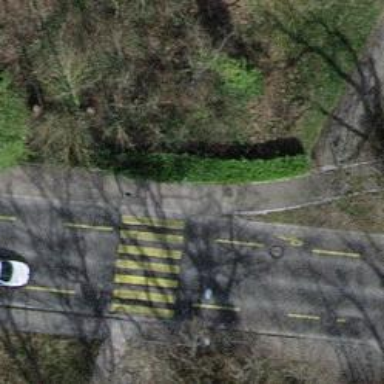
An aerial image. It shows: Kerb serving as barrier.